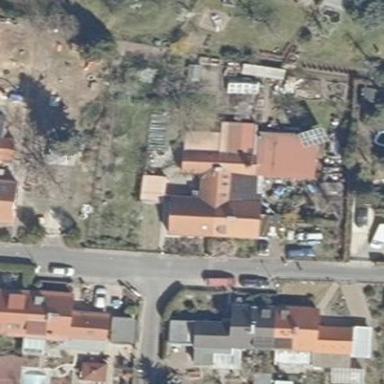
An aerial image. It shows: Semi-detached house with gabled roof.